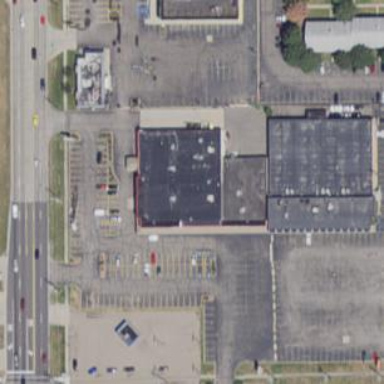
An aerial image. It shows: Retail building.